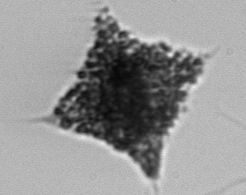
Label: Dictyocha